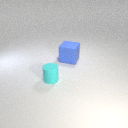
large blue rubber cube behind small cyan rubber cylinder